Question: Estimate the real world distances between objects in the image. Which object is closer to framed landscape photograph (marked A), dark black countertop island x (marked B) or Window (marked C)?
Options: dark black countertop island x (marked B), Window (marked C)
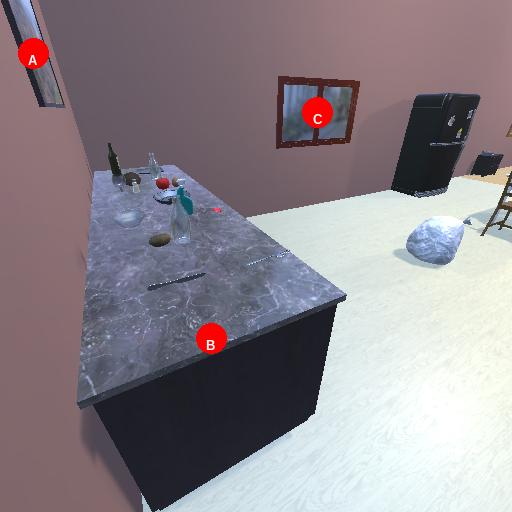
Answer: dark black countertop island x (marked B)